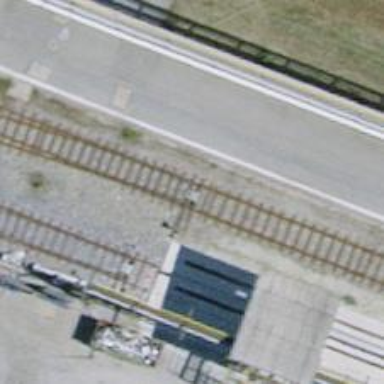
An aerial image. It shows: Railway switch.